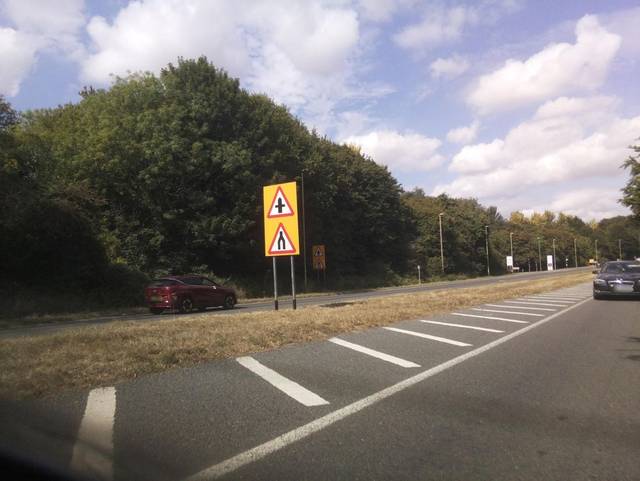
Region: United Kingdom
Coordinates: 51.09, -1.335